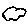
Label: cloud